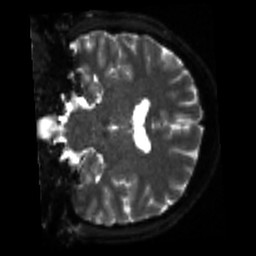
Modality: sbref
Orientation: coronal
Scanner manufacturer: siemens
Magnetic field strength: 3 T
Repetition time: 4 s
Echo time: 0.0594 s